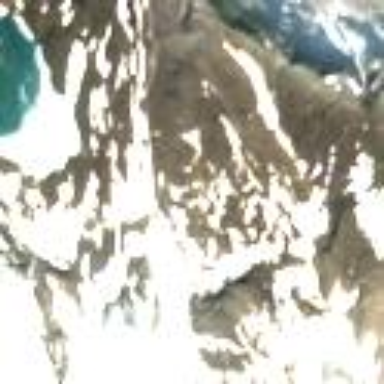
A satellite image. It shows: Majestic glacier in the distance.